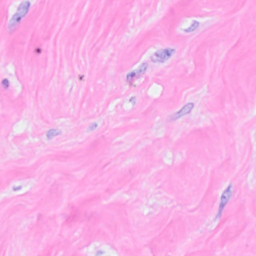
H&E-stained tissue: Breast